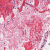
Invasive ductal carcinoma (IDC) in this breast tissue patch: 1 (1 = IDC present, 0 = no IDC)